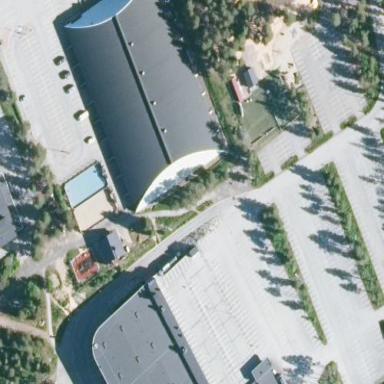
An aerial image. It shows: Sports center building dedicated to soccer.